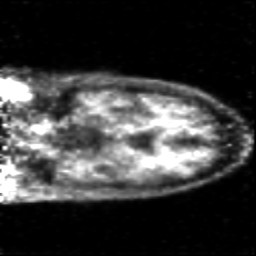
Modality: PET
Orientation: coronal
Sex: male
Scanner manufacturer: siemens